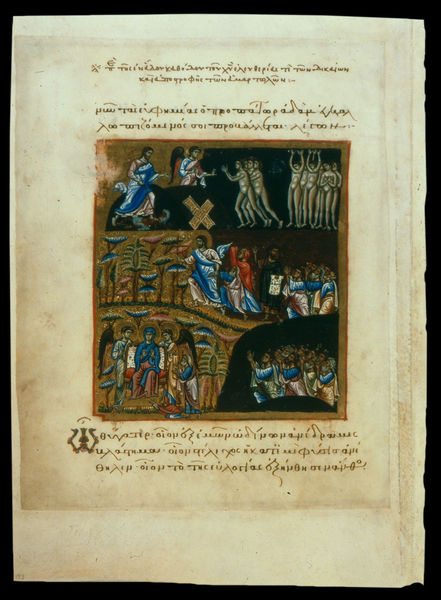
Titel: Marienhomilien (Konstantinopel)
Institution: Rom, Biblioteca Vaticana
Schlagwörter: blau, dunkel, flügel, bäume, grün, menschen, schwarz, rot, bart, rahmen, gold, blatt, pflanzen, engel, schrift, nackte, paradies, buch, kreuz, druck, text, initiale, buchseite, christus, jesus, jesus christus, sündenfall, hölle, jüngstes gericht, griechisch, flehen, maria, anbetung, miniatur, szenen, handschrift, latein, grichisch, geteilt, buchmalerei, biblische szenen, glorien, vorhölle, sakra